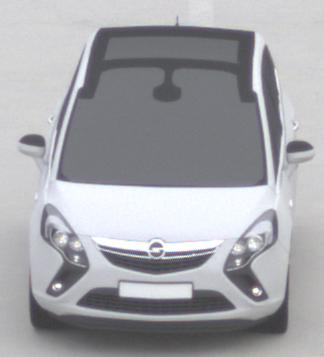
Make: Opel
Model: Zafira Tourer 1.8
Detailed model: Zafira (C) Tourer
Model produced from: 2012/01
Model produced until: 2015/06
Doors: 5
Color: white
Road condition: dry road
Daytime: morning or afternoon
Contrast: low contrast